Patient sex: M
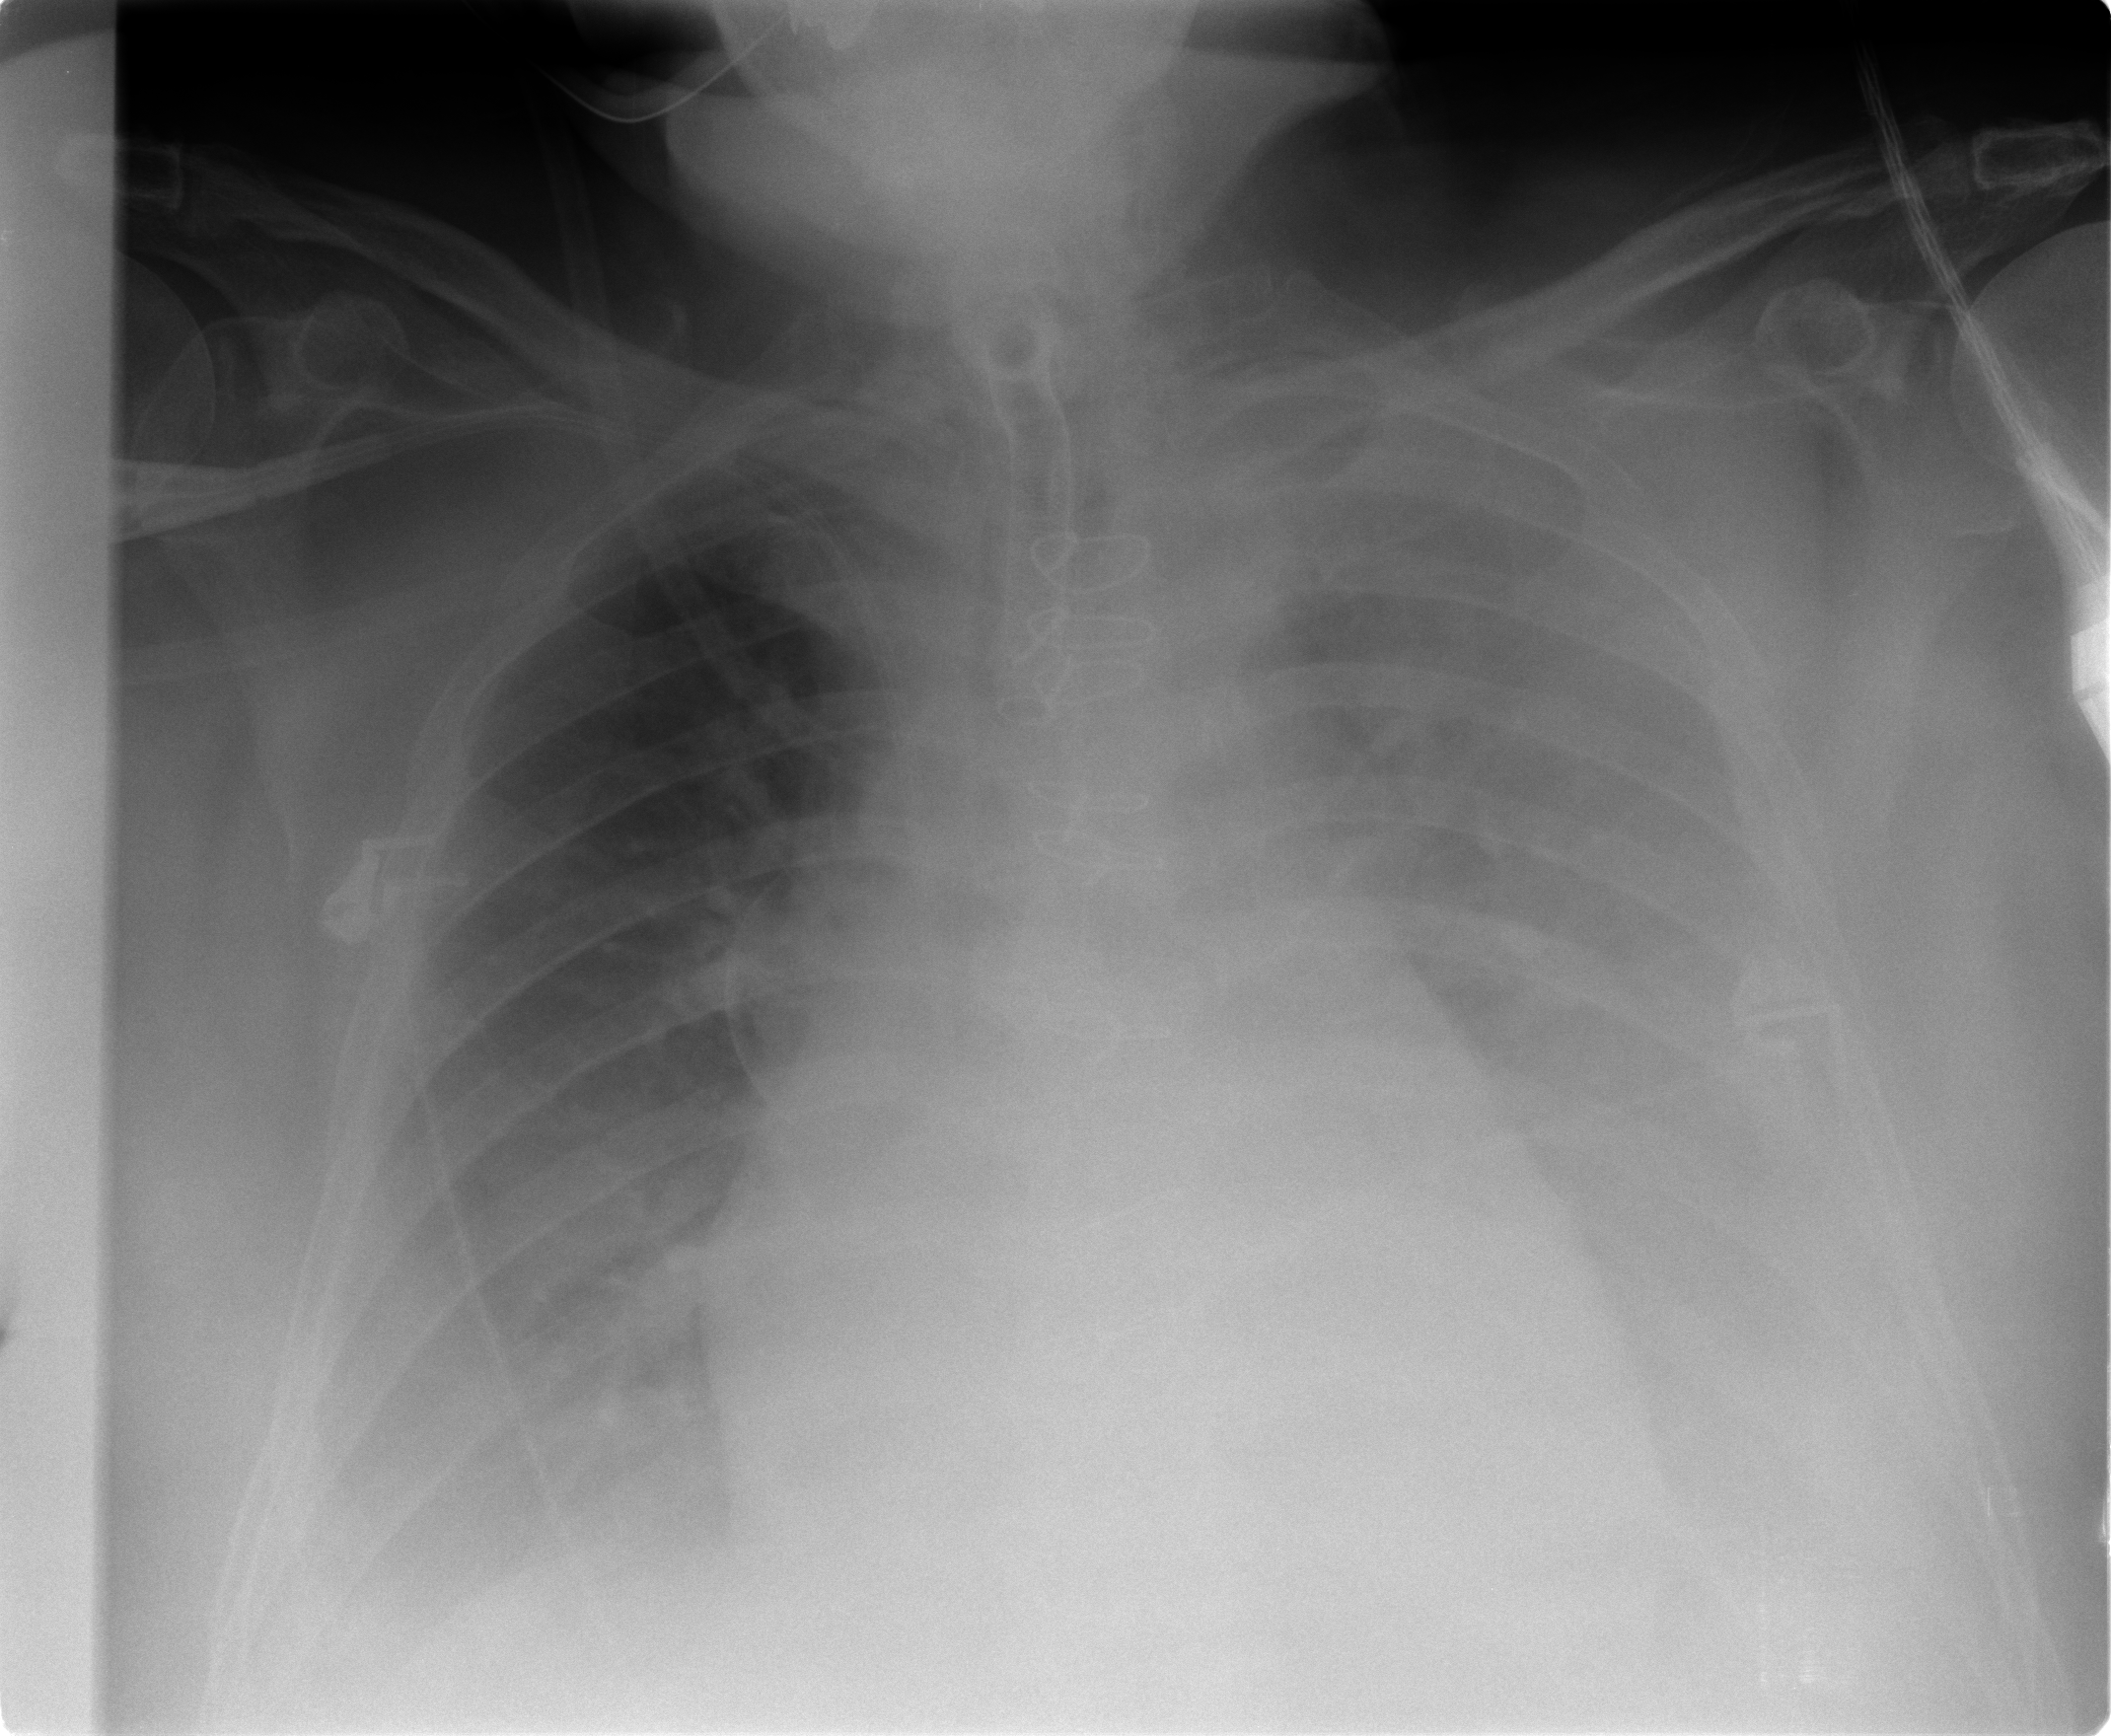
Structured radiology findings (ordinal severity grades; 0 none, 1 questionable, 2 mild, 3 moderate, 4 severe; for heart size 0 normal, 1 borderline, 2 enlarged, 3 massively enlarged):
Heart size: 2
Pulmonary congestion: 2
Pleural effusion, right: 2
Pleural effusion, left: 3
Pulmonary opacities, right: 0
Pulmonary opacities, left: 0
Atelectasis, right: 2
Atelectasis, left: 3